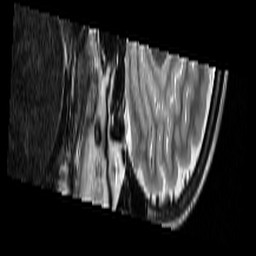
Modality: T2w
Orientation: sagittal
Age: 25
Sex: female
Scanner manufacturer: siemens
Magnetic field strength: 3 T
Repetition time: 7 s
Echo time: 0.085 s